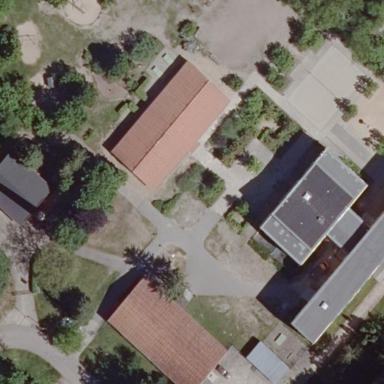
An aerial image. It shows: School.